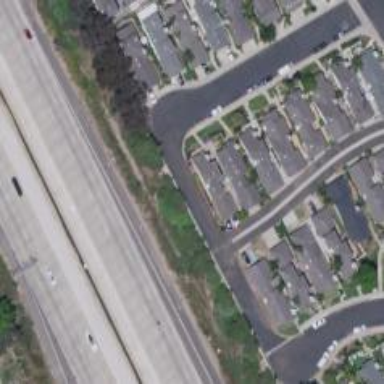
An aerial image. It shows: Alleyway designated as service road.